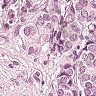
Metastatic tissue present: yes